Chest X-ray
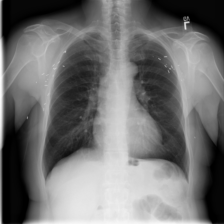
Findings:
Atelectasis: negative
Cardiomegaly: negative
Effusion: negative
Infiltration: negative
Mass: negative
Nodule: negative
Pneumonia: negative
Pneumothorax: negative
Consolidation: negative
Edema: negative
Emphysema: negative
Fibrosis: negative
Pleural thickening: negative
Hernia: negative